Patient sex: F
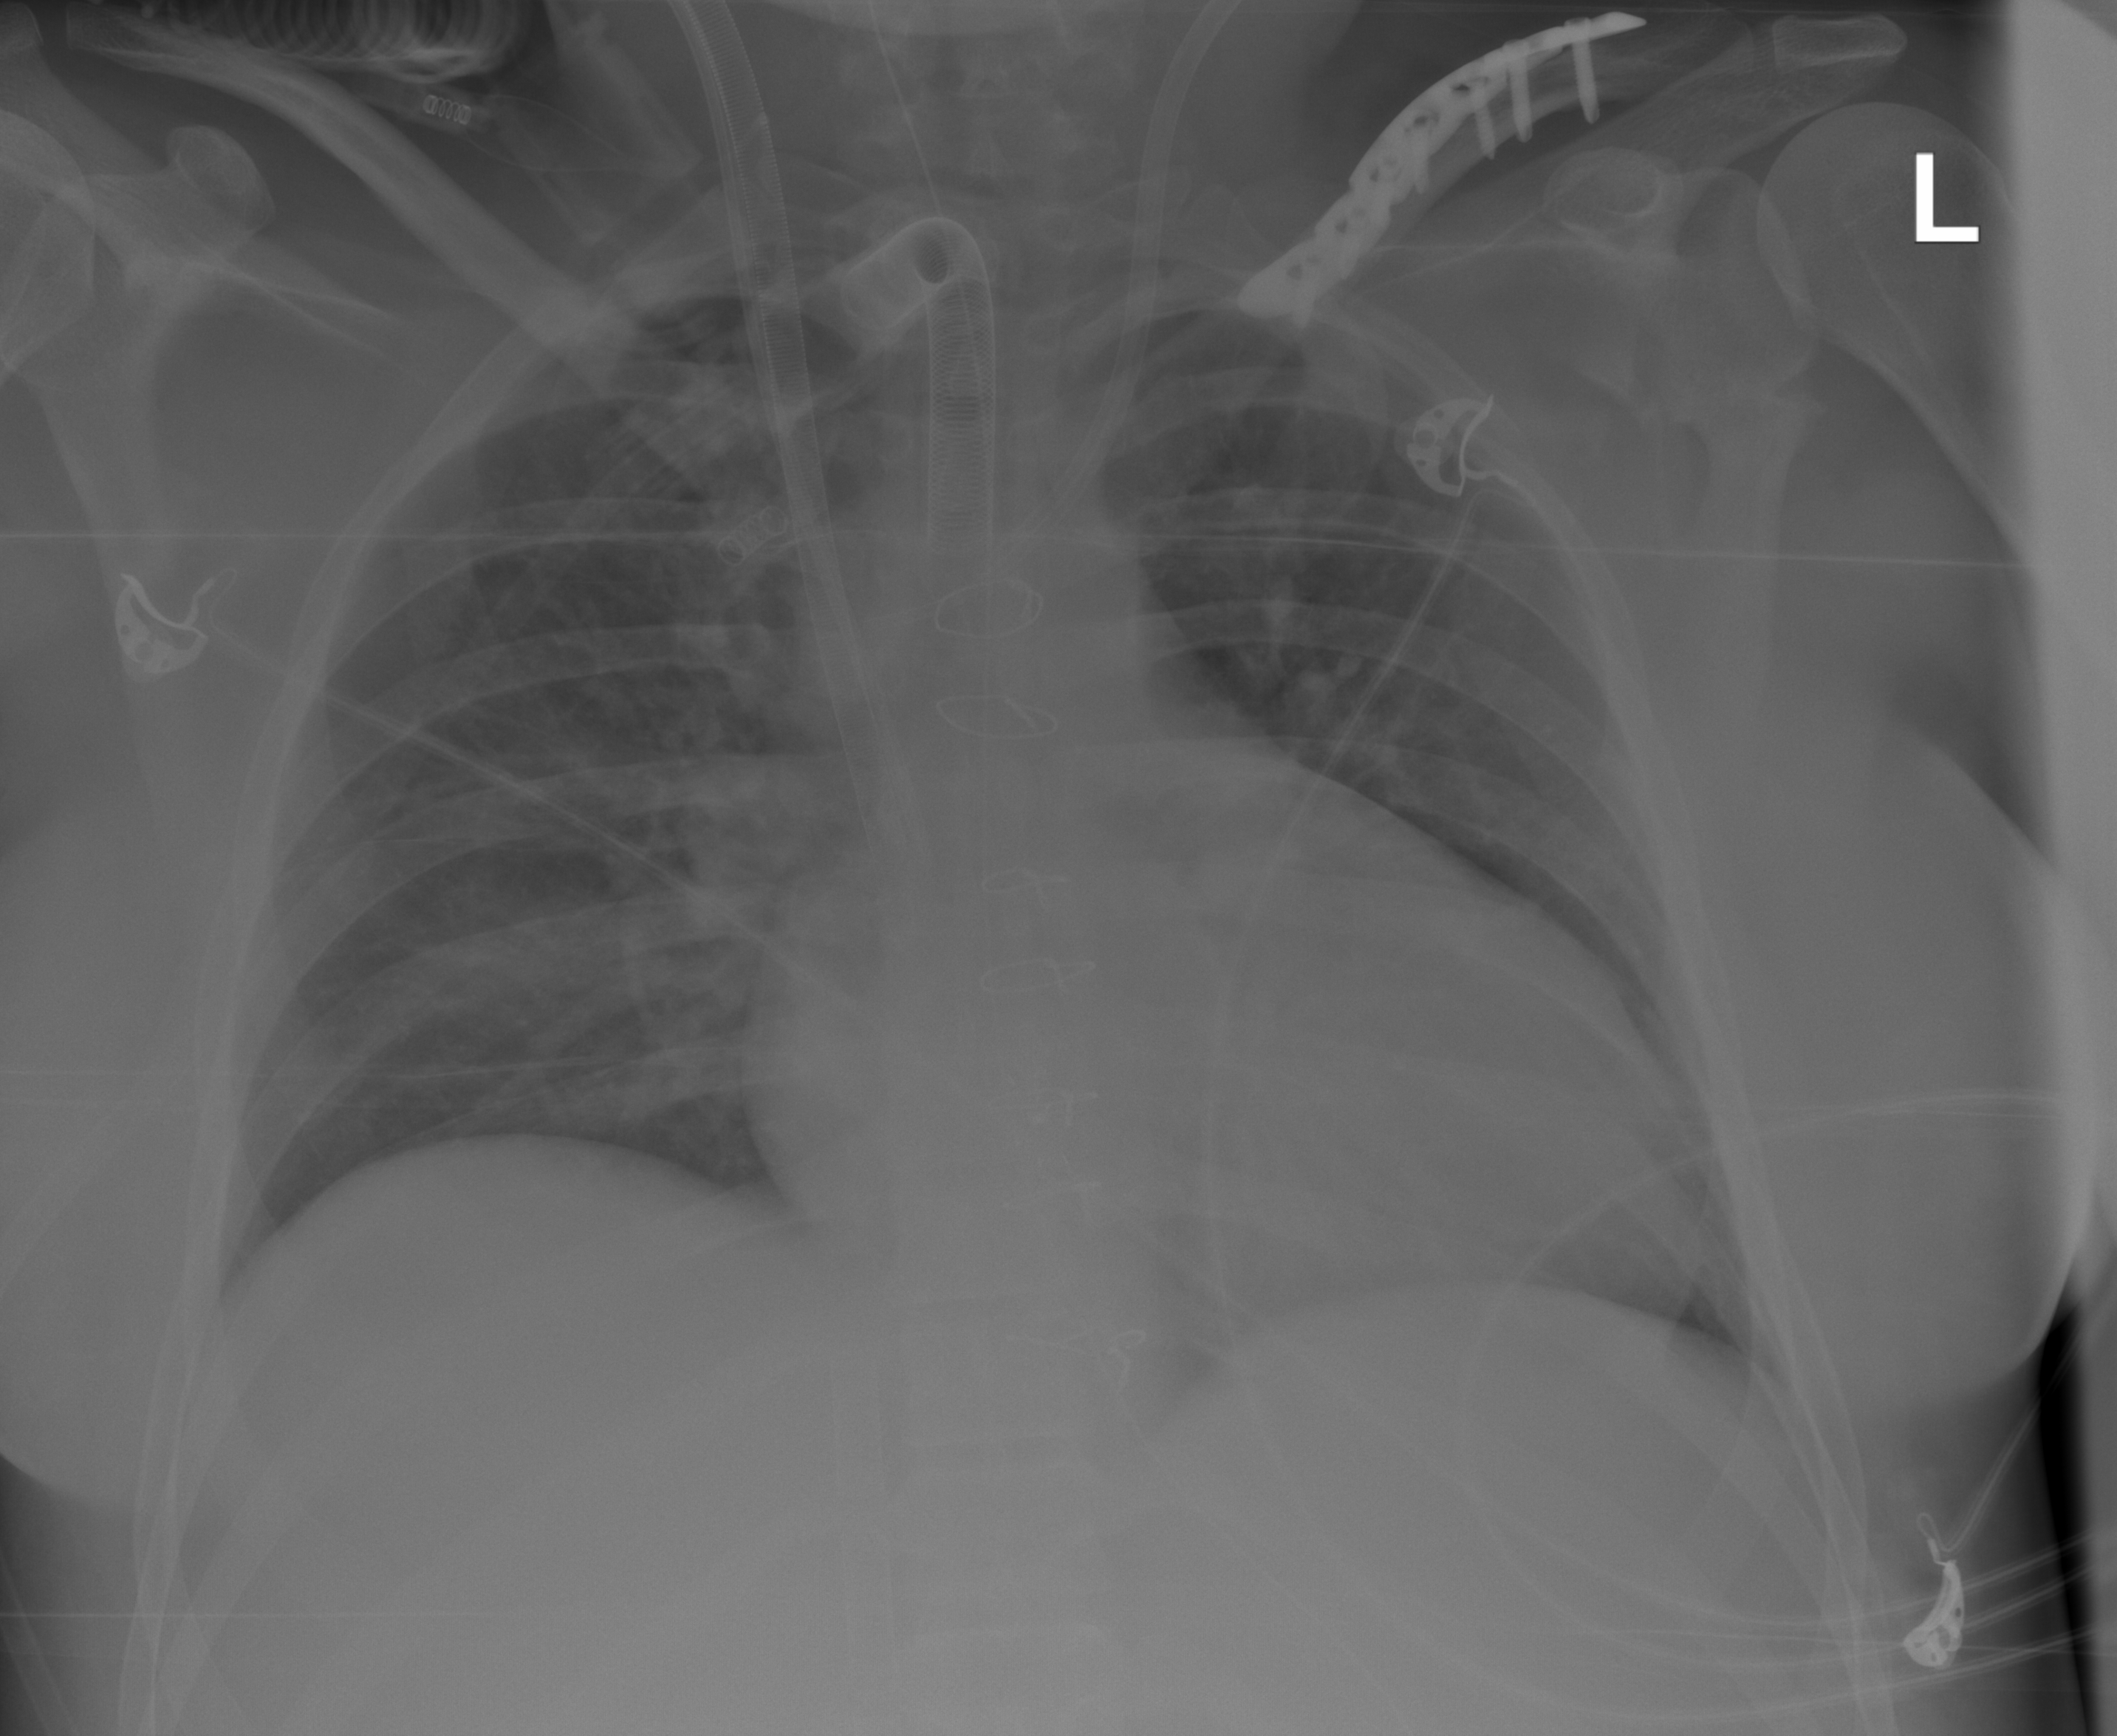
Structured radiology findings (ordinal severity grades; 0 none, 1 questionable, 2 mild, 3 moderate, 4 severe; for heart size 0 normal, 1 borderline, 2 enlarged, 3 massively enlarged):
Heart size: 3
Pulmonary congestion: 2
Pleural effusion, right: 0
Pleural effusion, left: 0
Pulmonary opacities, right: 0
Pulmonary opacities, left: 0
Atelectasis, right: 0
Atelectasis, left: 0